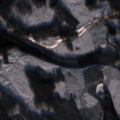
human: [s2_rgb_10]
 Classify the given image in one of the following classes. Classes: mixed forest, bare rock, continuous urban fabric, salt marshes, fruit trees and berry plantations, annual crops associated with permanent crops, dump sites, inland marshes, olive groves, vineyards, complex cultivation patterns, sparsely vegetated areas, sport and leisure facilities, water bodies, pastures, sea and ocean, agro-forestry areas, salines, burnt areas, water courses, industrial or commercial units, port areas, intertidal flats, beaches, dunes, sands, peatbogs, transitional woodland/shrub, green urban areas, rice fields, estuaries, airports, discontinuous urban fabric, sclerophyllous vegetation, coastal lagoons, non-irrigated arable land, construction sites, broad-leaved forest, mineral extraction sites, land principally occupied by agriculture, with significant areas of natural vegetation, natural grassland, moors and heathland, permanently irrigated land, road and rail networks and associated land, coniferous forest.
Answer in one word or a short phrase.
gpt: coniferous forest, mixed forest, transitional woodland/shrub